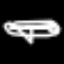
Label: airplane